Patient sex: M
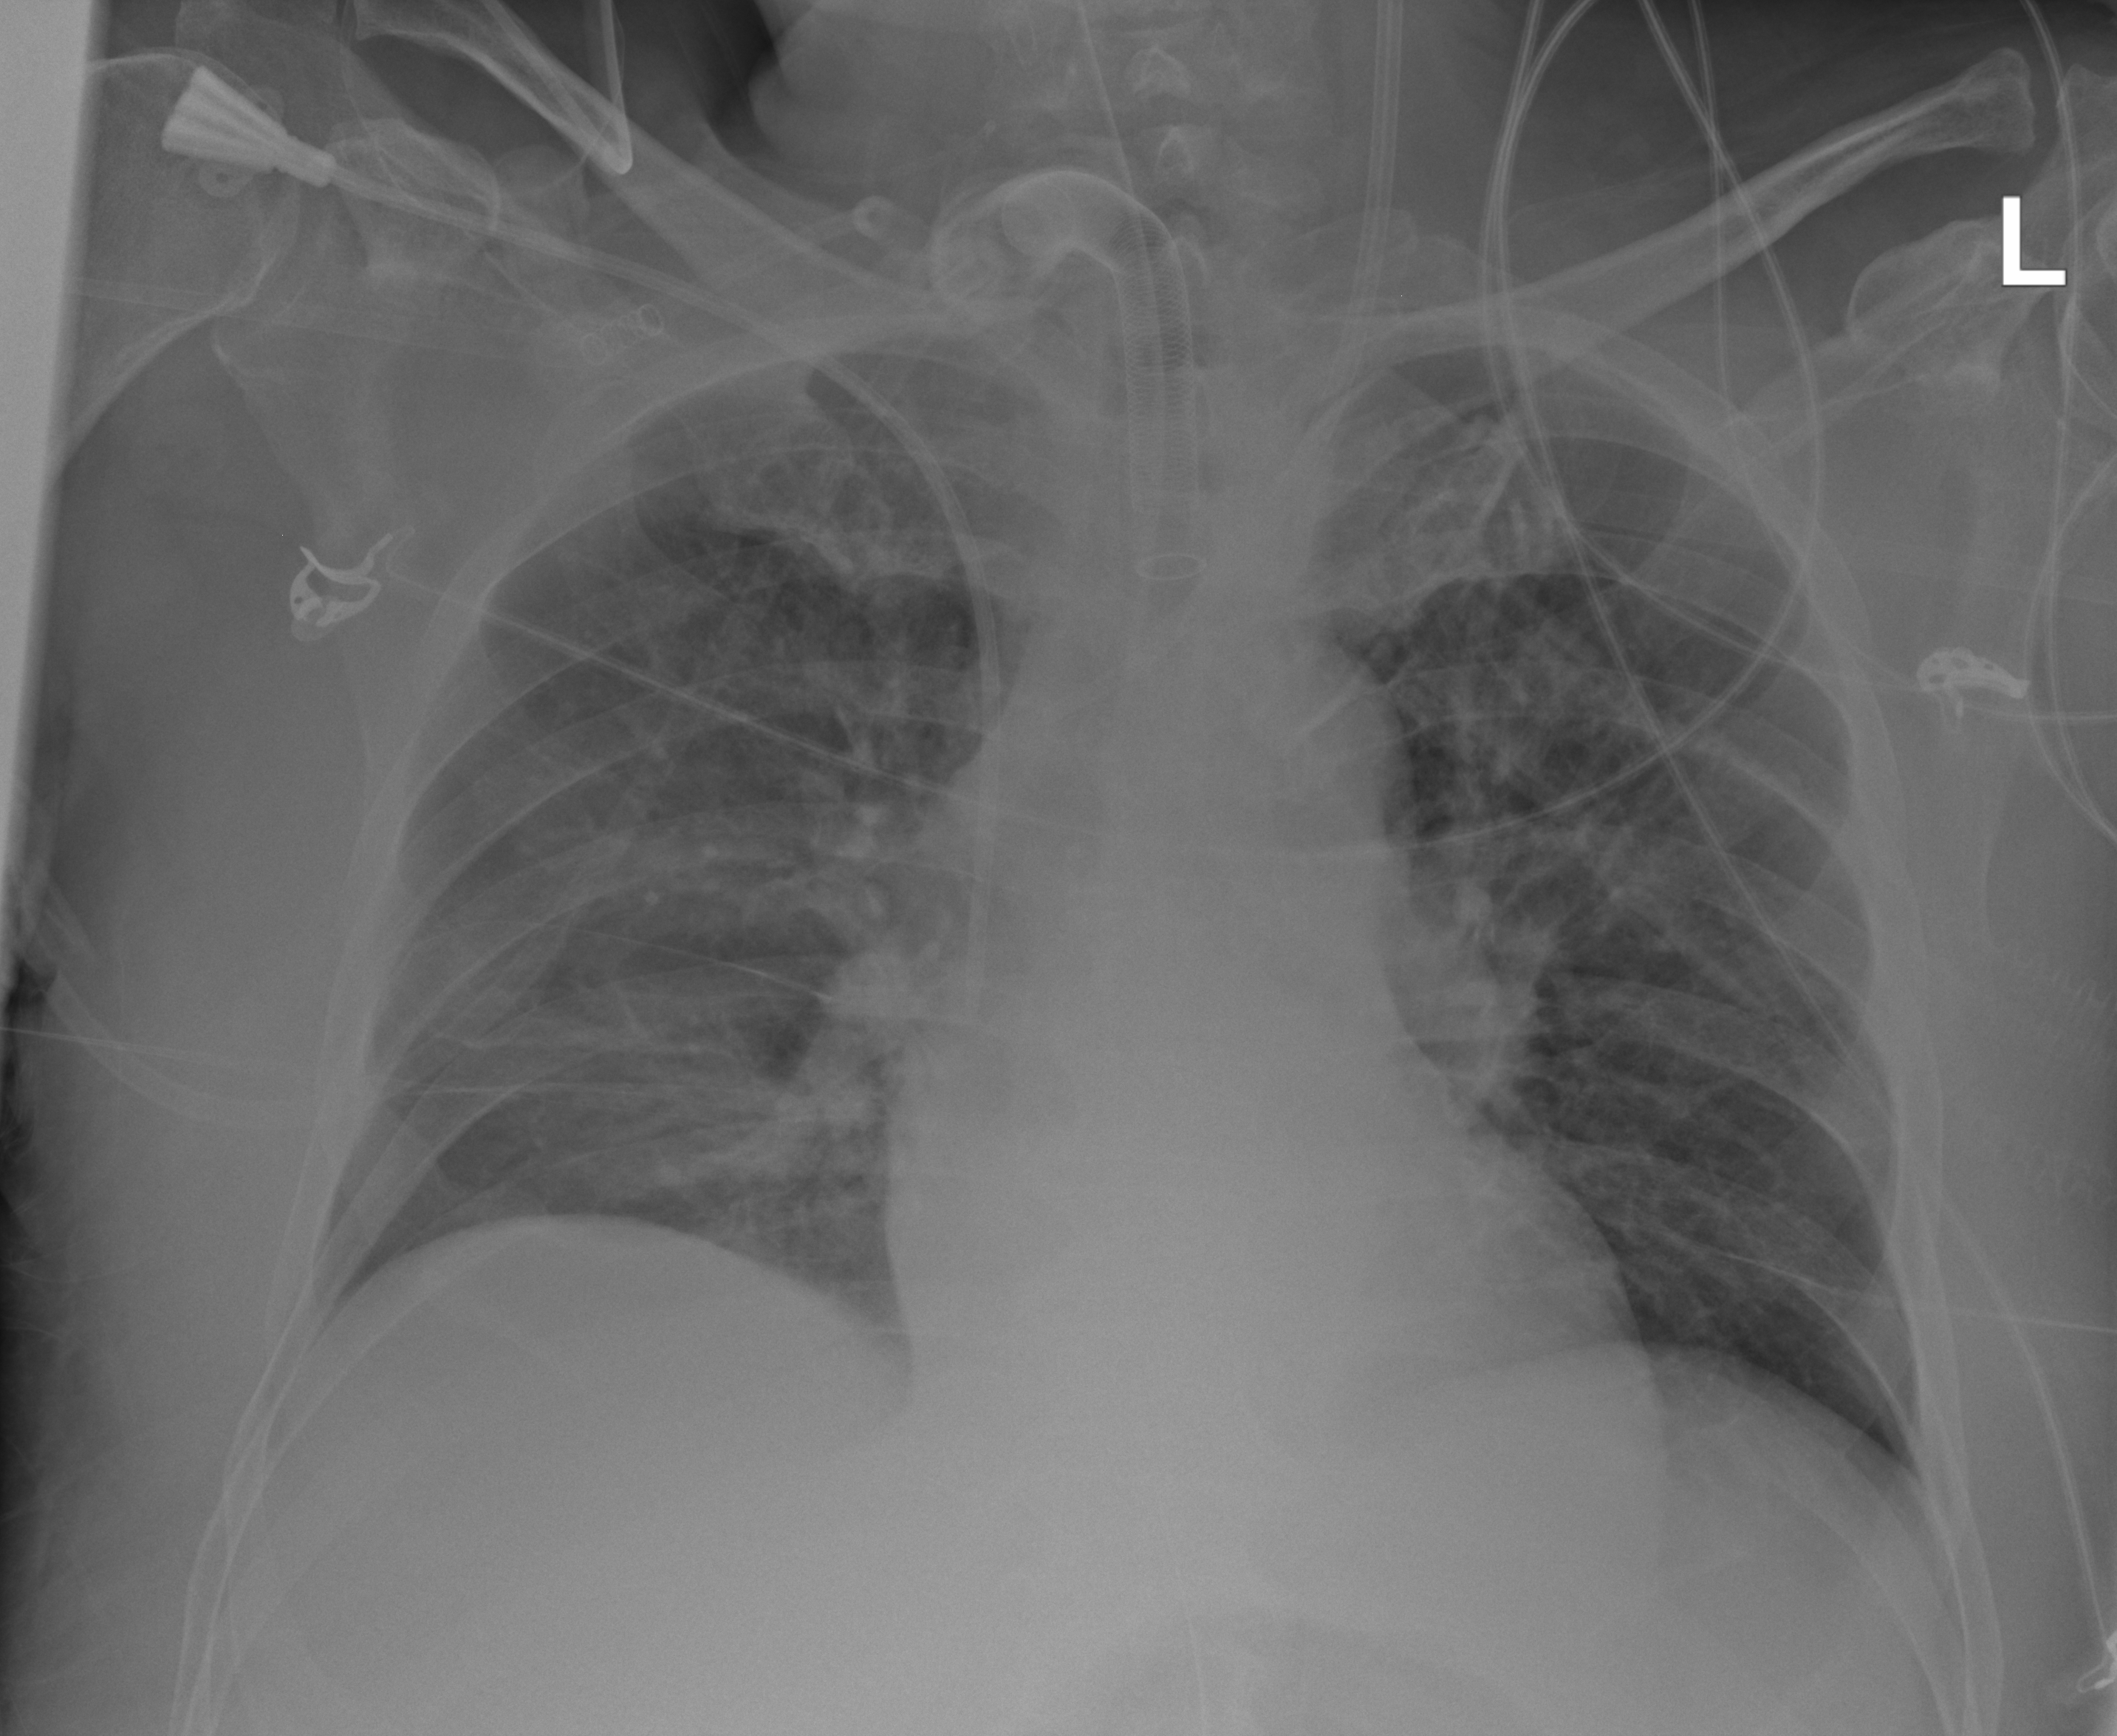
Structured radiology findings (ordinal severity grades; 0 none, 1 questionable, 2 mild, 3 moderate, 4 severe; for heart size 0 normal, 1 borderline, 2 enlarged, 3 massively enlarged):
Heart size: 0
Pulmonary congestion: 2
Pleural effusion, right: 0
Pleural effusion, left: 0
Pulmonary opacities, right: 2
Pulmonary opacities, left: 0
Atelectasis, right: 2
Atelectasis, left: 0